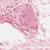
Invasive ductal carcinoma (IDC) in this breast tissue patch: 0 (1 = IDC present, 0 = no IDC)